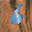
Label: 6